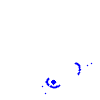
Particle: electron